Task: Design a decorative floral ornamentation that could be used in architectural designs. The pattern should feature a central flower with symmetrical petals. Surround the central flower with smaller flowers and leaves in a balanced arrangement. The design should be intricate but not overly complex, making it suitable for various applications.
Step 398:
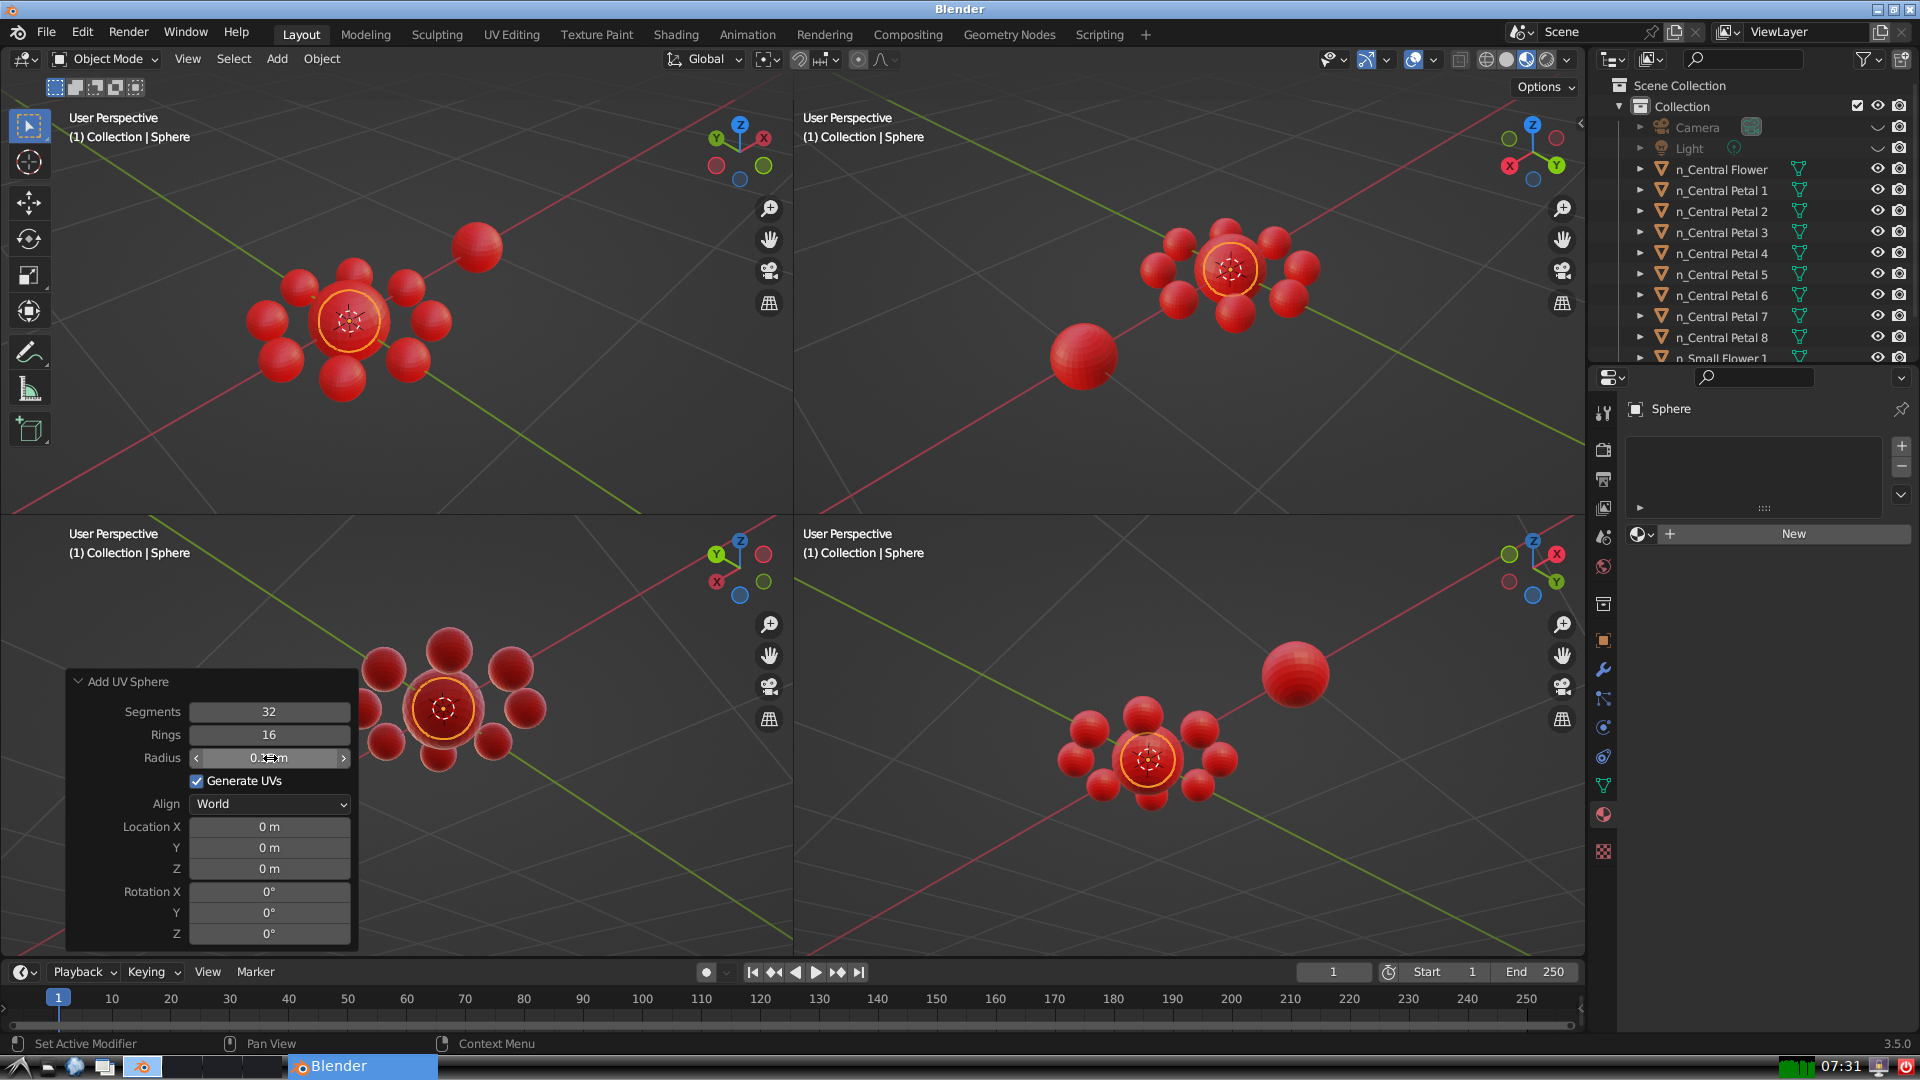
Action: click: no